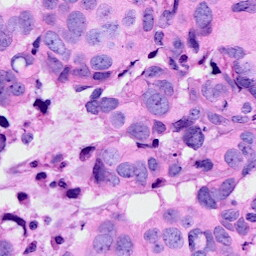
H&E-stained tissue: Breast